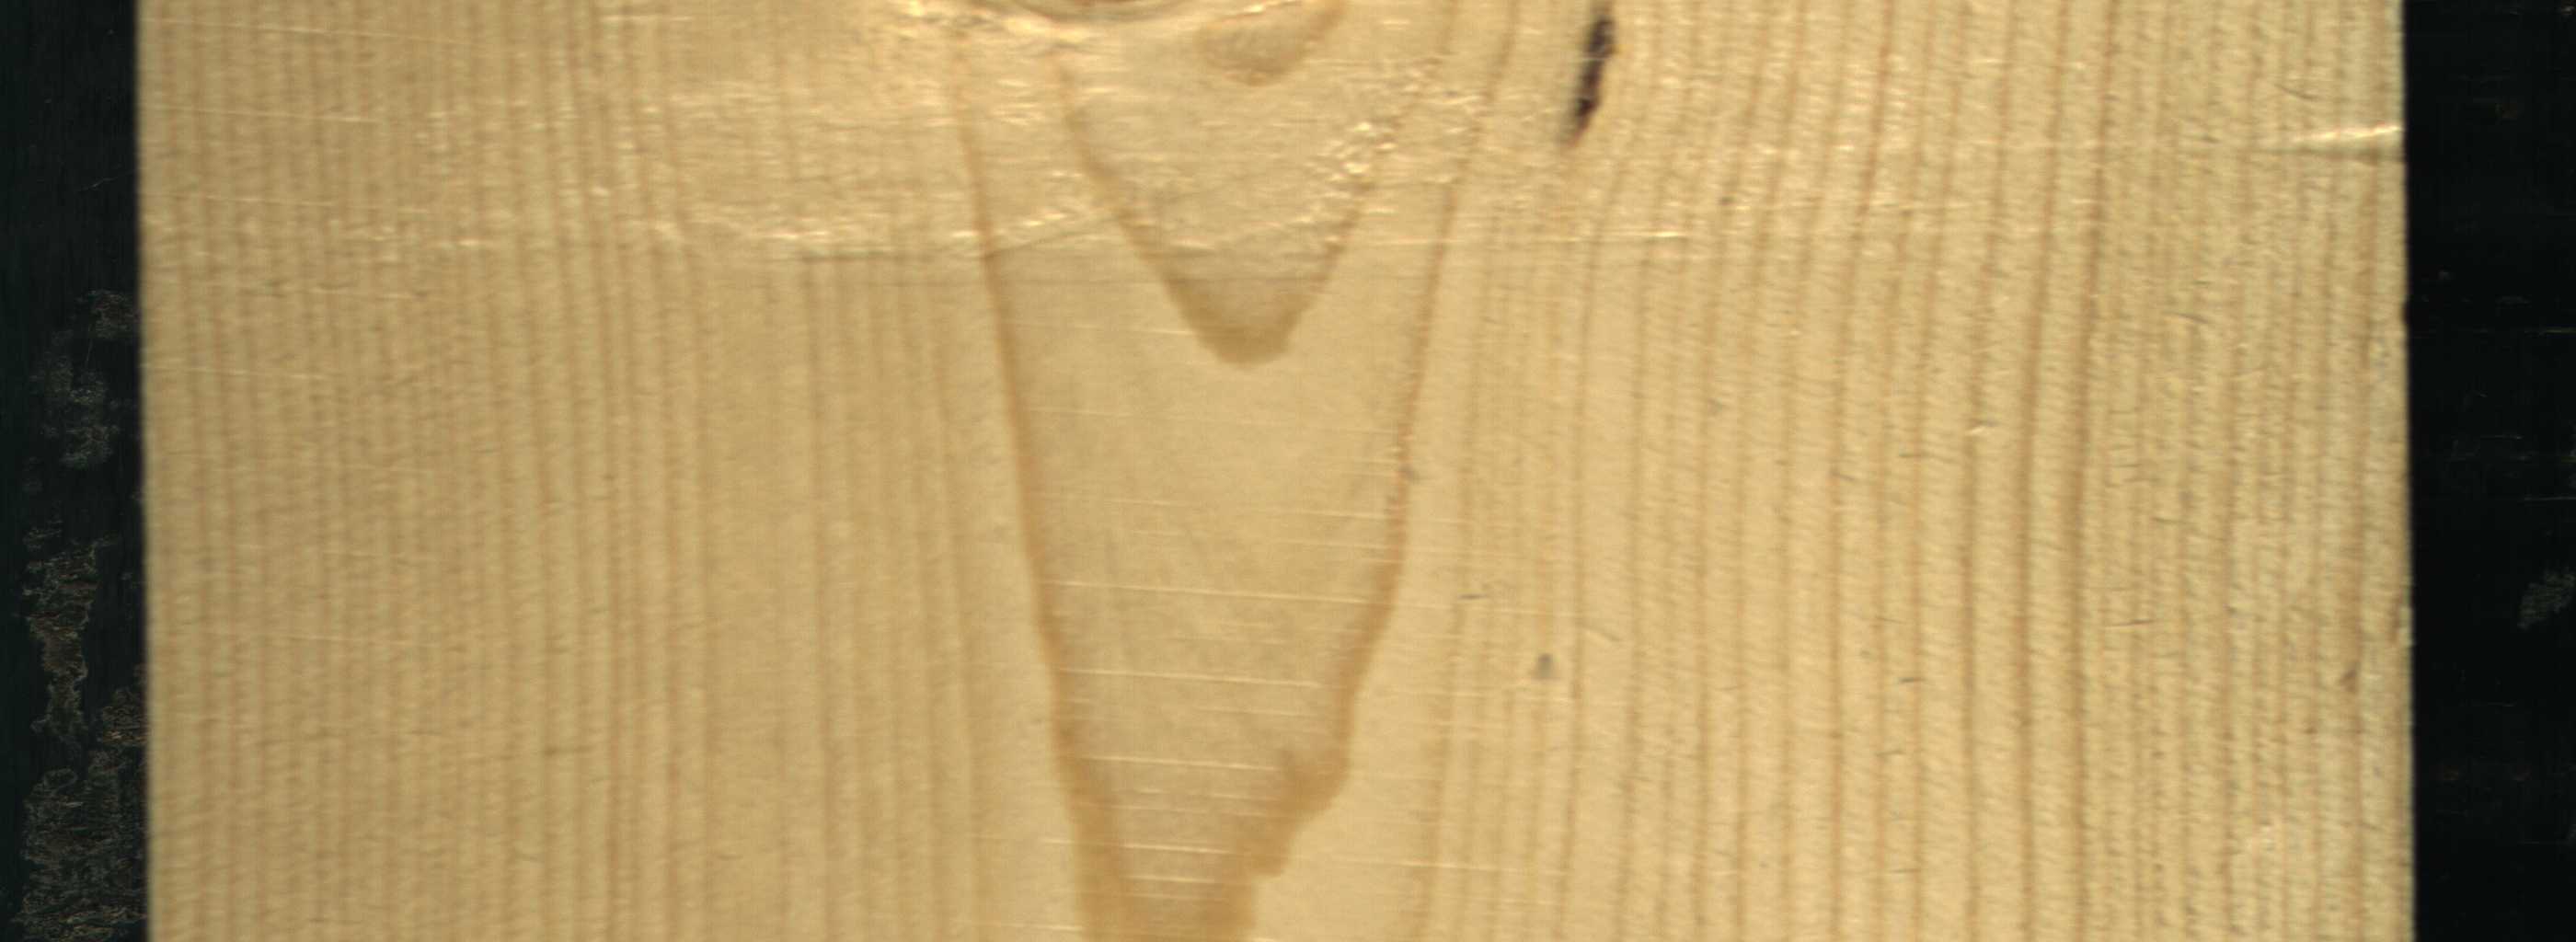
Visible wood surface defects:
resin